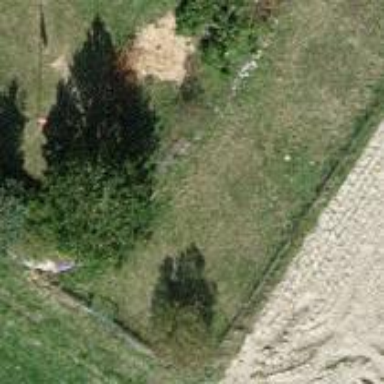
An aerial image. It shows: Hedge barrier.